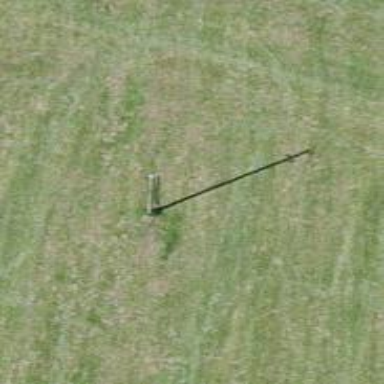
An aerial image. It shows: Utility pole in the area.